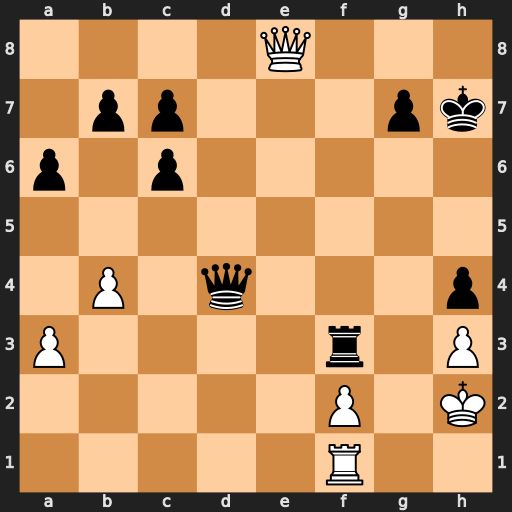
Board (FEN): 4Q3/1pp3pk/p1p5/8/1P1q3p/P4r1P/5P1K/5R2
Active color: w
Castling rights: -
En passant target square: -
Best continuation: Qh5+ Kg8 Qxf3